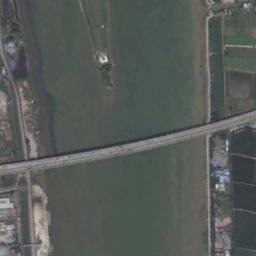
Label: bridge